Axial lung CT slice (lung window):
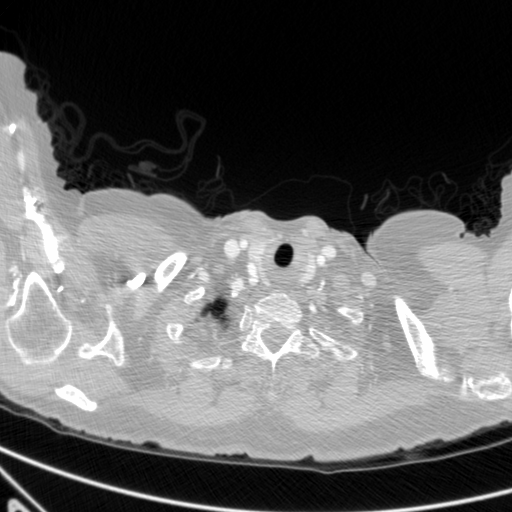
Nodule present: no